Question: I'm trying to compute a value from 2 given values quantity and price. I used the keyup event in jquery to compute the total from the current value of the qty and price.
How will I be able to reference the current textbox which initiates the keypress event. And put the corresponding total to the assigned box.
Do you know of any jquery plugins that will make it easier for me to achieve the result.
'''
<script type="text/javascript">
$(function(){
$('input[name^=qty]').keyup(function(){
var curprice=$('input[name^=price]').val();
var curqty=$('input[name^=qty]').val();
var curtotal=curprice * curqty;
$('input[name^=comp]').val(curtotal);
});
});
</script>
</head>
<body>
<?php
for($a=0;$a<=5;$a++){
?>
Price:<input type="text" name="<?php echo 'price'.$a; ?>" value="<?php echo $a; ?>"/>
Quantity:<input type="text" name="<?php echo 'qty'.$a; ?>" value="<?php echo $a; ?>"/>
Computed:<input type="text" id="<?php echo 'a'.$a; ?>" name="<?php echo 'comp'.$a ?>" value="" />
<?php
echo "<br/>";
}
?>
</body>
</html>
'''
Heres a screenshot.

If you need more details, feel free to ask, thanks.
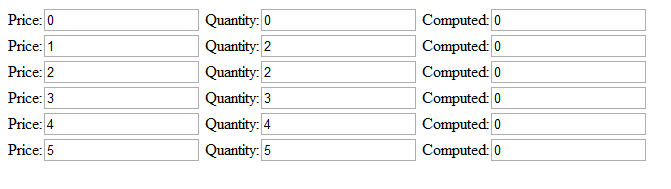
Answer: '''
<script type="text/javascript">
$(function(){
$('input[name^=qty]').keyup(function(){
var parentDiv = $(this).closest('div');
var curprice=parentDiv.find('input[name^=price]').val();
var curqty= this.value;
var curtotal=curprice * curqty;
parentDiv.find('input[name^=comp]').val(curtotal);
});
});
</script>
</head>
<body>
<?php
for($a=0;$a<=5;$a++){
?>
<div>
Price:<input type="text" name="<?php echo 'price'.$a; ?>" value="<?php echo $a; ?>"/>
Quantity:<input type="text" name="<?php echo 'qty'.$a; ?>" value="<?php echo $a; ?>"/>
Computed:<input type="text" id="<?php echo 'a'.$a; ?>" name="<?php echo 'comp'.$a ?>" value="" />
</div>
<?php
echo "<br/>";
}
?>
</body>
</html>
'''
notice all the changes against your current code.